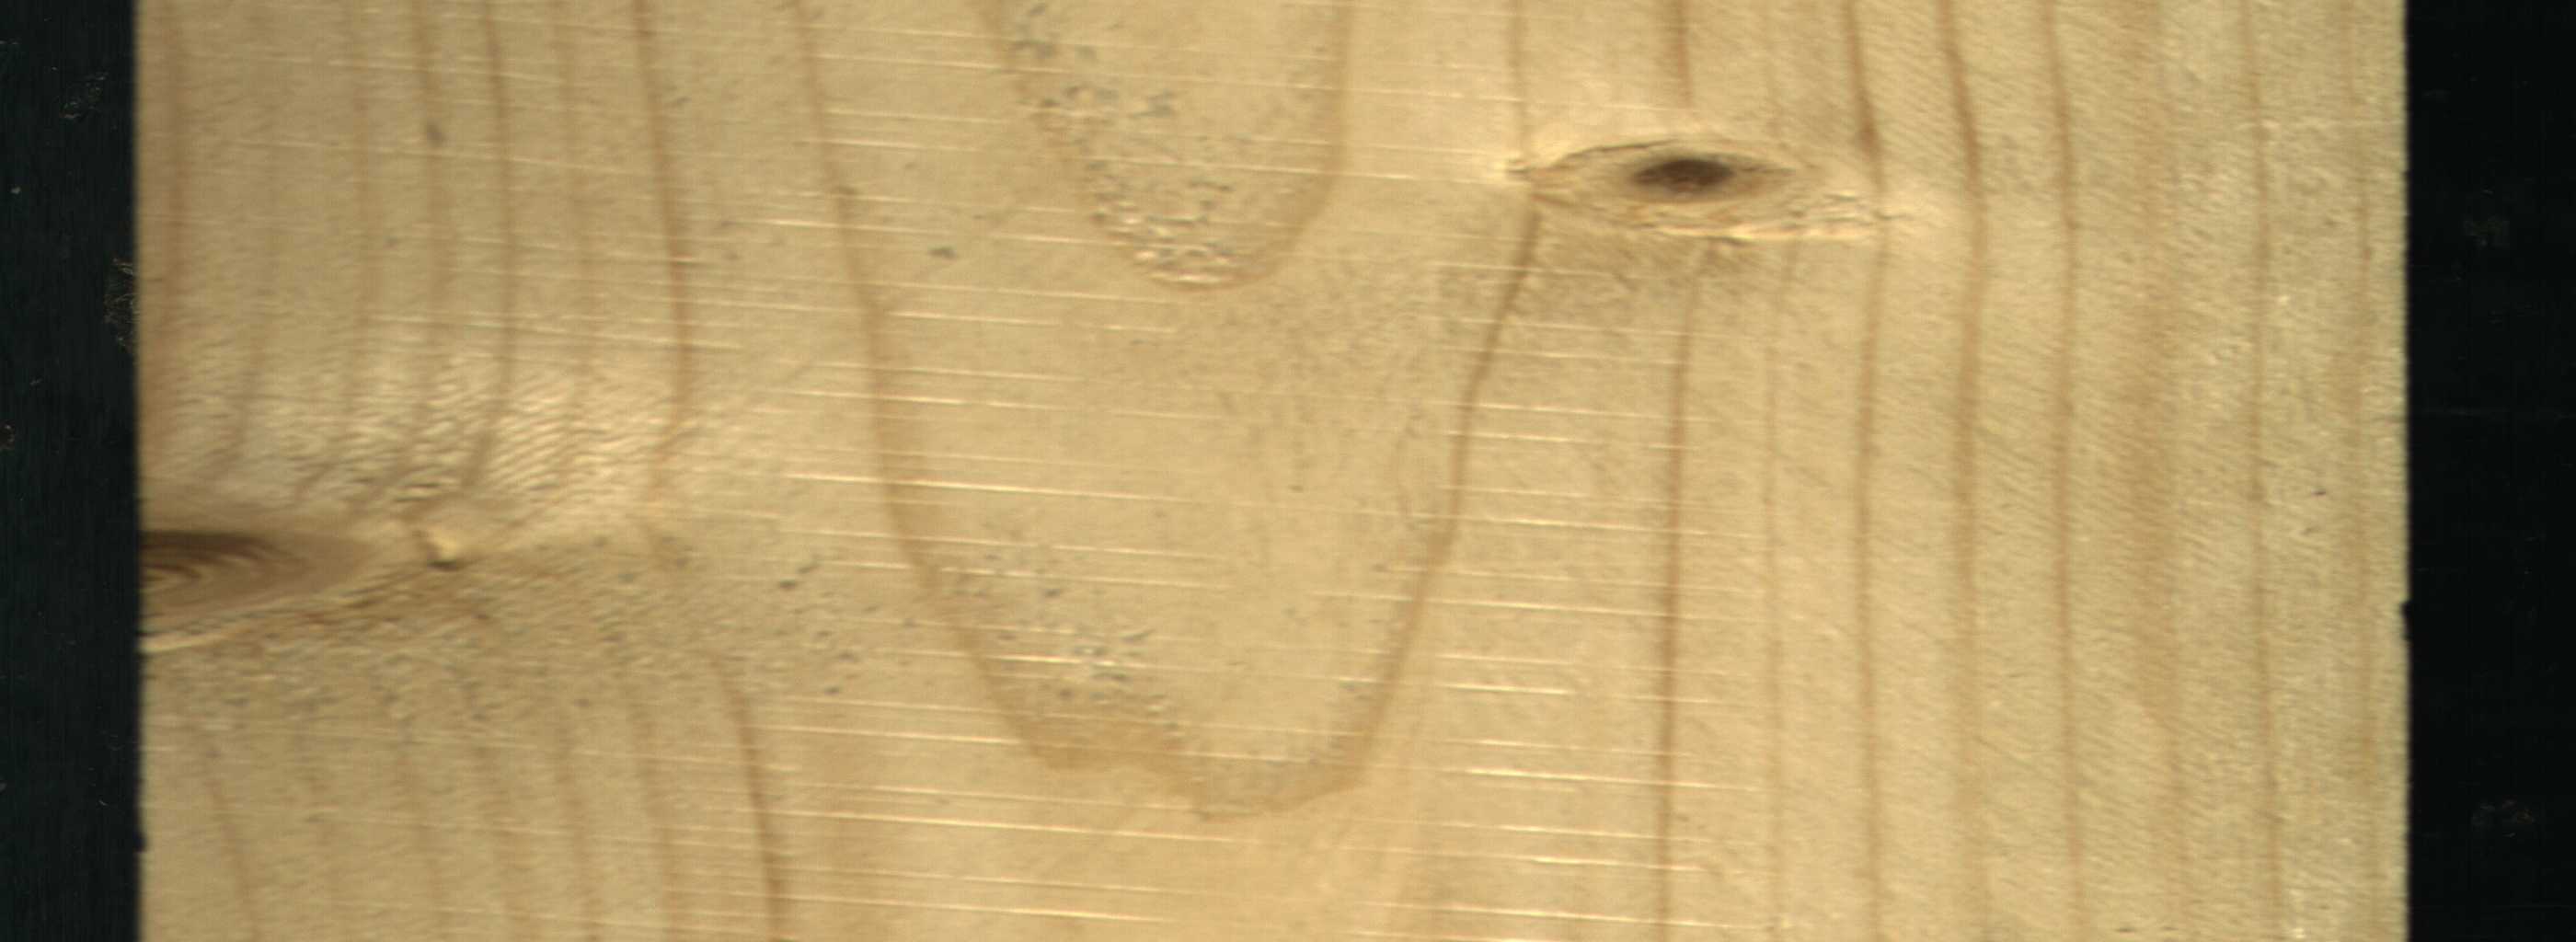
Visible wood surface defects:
Live_Knot
Live_Knot